Question: I have an array of objects, and i want to sum value of one of the property.Here is a picture which will show the structre of array.
.
'''
print_r($res);//this appear the structure of array,which i will show.
$sum = 0;
foreach($res as $key=>$value){
if(isset($value->sent))
$sum += $value->sent;
}
echo $sum;
'''
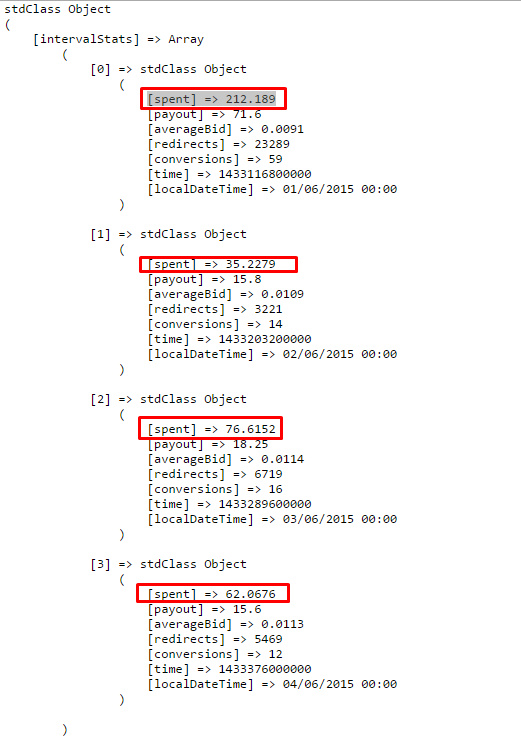
Answer: '''
$sum = 0;
$result=$res->intervalStats;
foreach($result as $key=>$value){
if(isset($value->spent))
$sum += $value->spent;
}
echo $sum;
'''